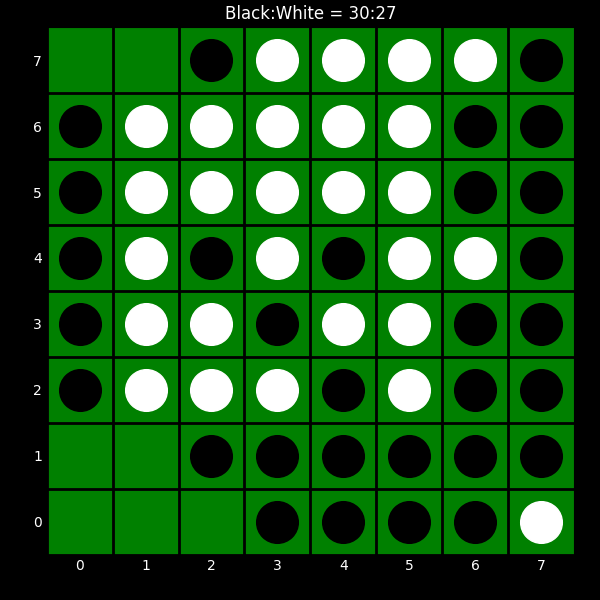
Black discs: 30
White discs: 27